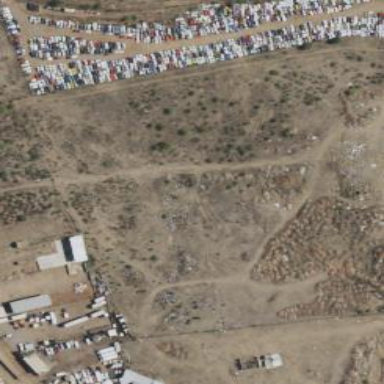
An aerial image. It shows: Industrial area designated as scrap yard.